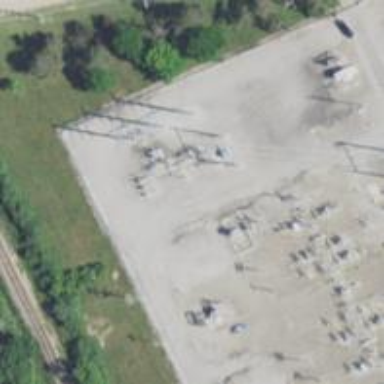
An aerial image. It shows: Switch for power supply.